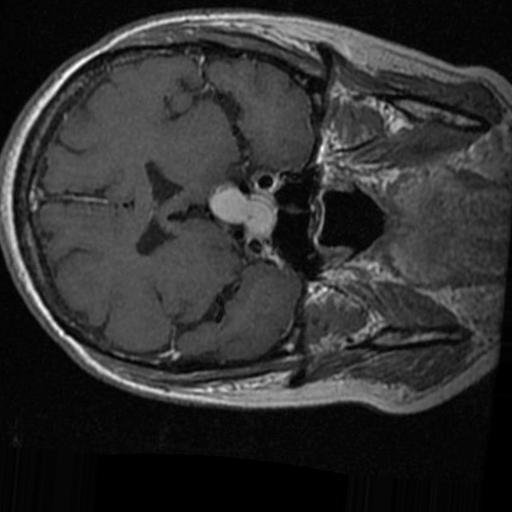
Label: brain_tumor